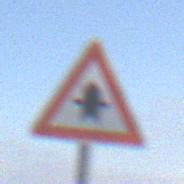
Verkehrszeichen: Vorfahrt
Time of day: Midday
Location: Outdoor (Nature)
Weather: PartlyCloudy
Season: NotSpecified
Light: Natural